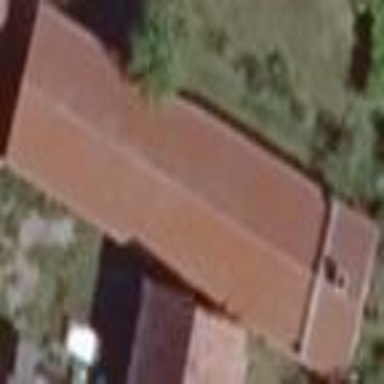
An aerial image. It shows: Farm auxiliary building with gabled roof.